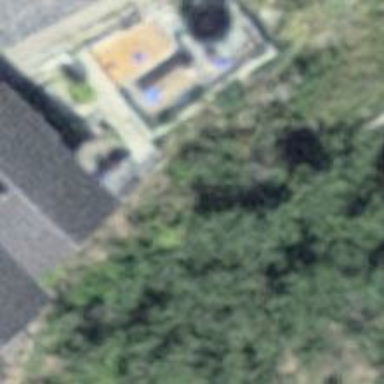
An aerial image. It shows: Guest house for tourism.